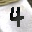
Label: 4